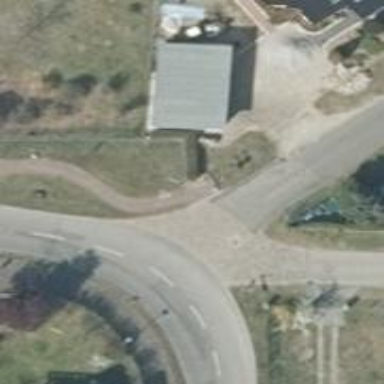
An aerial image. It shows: Footway.